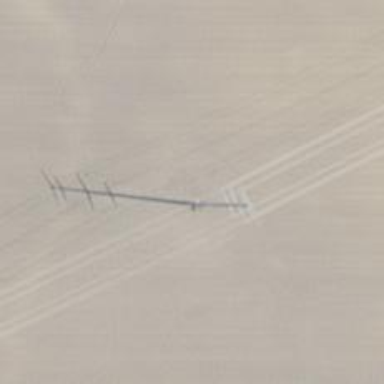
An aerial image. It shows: Power tower.